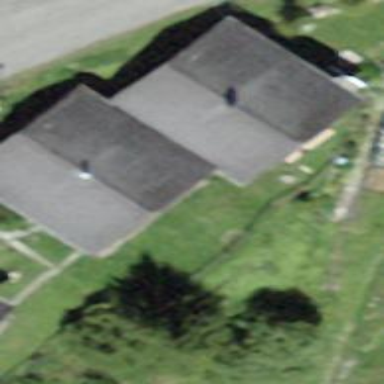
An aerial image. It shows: Detached building.